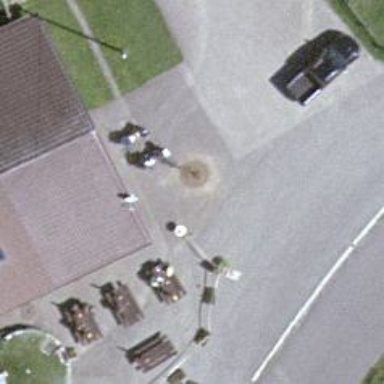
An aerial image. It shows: Restaurant.